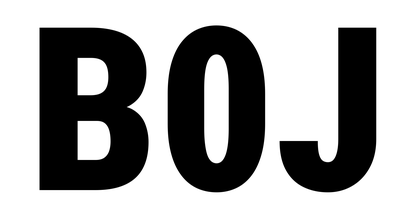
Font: Roboto_Condensed_Black